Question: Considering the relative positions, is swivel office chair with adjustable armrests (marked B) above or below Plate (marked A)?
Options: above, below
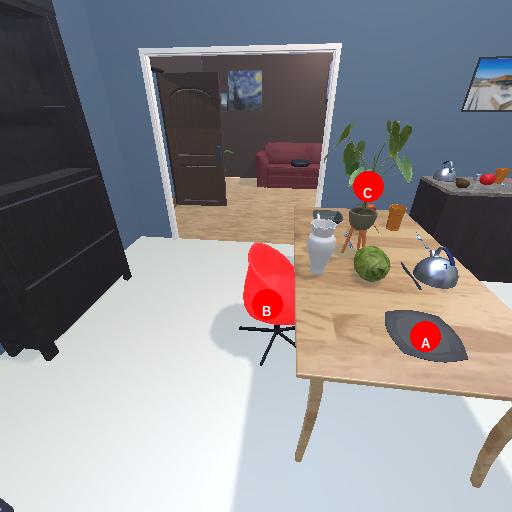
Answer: above